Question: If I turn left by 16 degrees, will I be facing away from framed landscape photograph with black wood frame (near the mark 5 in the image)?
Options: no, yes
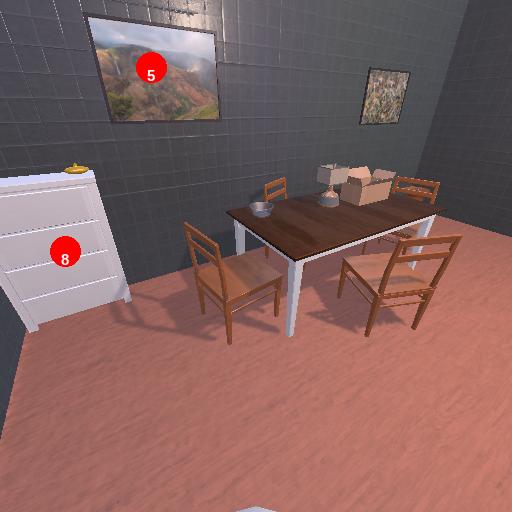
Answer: no